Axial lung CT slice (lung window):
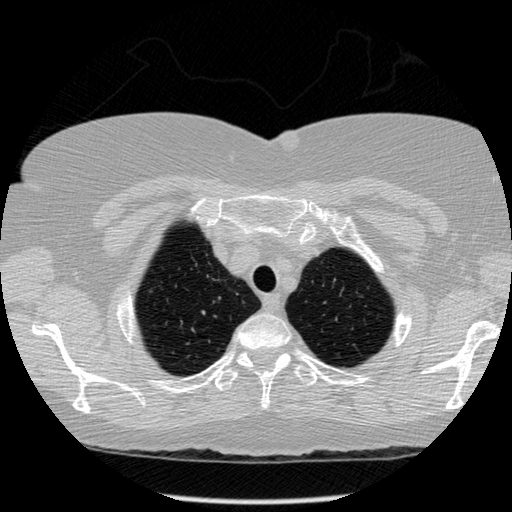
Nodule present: no